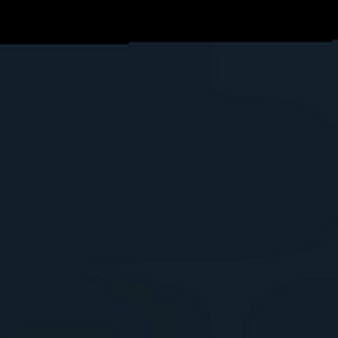
Label: other